Interaction volume radius: 10 \u00c5
Interaction volume height: 45 \u00c5
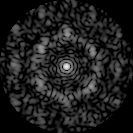
Disorder parameter: 0.7169